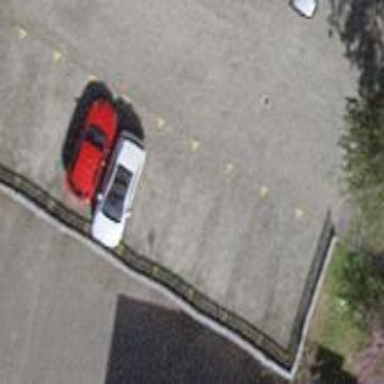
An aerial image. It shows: Parking area with surface.